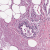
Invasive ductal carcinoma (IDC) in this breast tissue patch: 0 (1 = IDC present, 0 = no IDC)